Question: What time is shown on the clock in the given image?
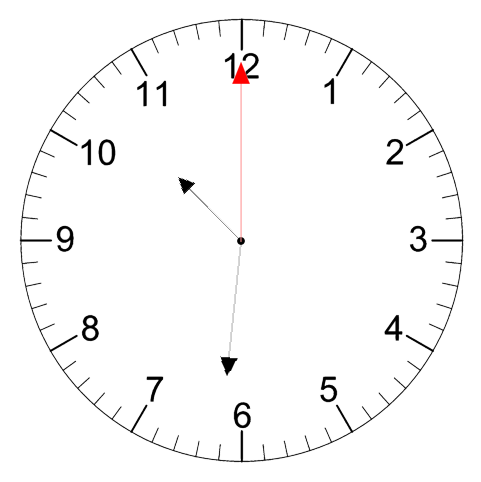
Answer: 10:31:00